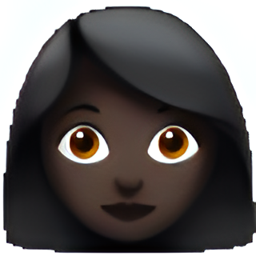
Name: woman
Emoji: 👩🏿
Group: People & Body
Sub-group: person